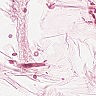
Metastatic tissue present: no